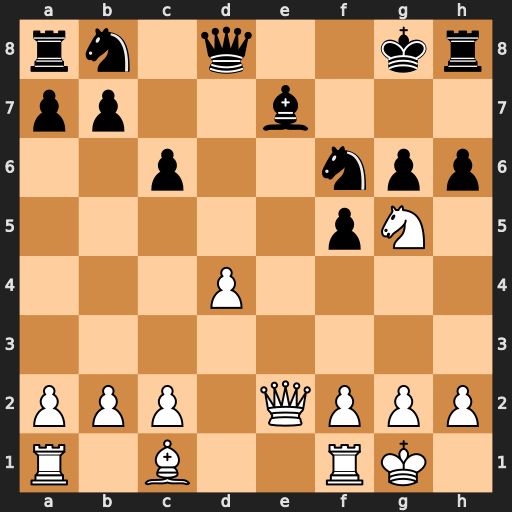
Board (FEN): rn1q2kr/pp2b3/2p2npp/5pN1/3P4/8/PPP1QPPP/R1B2RK1
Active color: w
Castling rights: -
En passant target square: -
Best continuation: Qe6+ Kg7 Qf7#